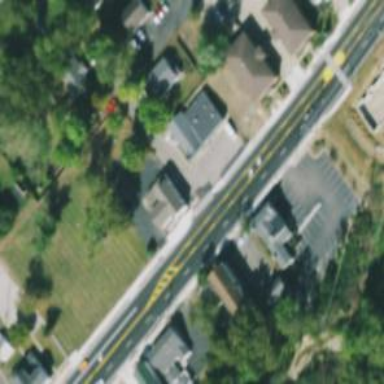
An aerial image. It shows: Tertiary road with asphalt surface.